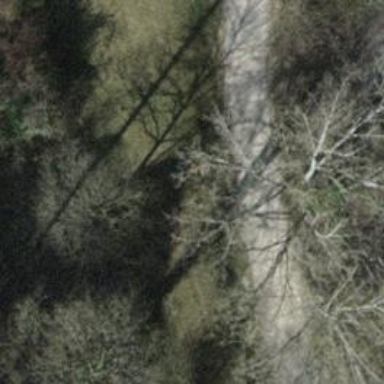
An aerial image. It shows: Compacted path road.